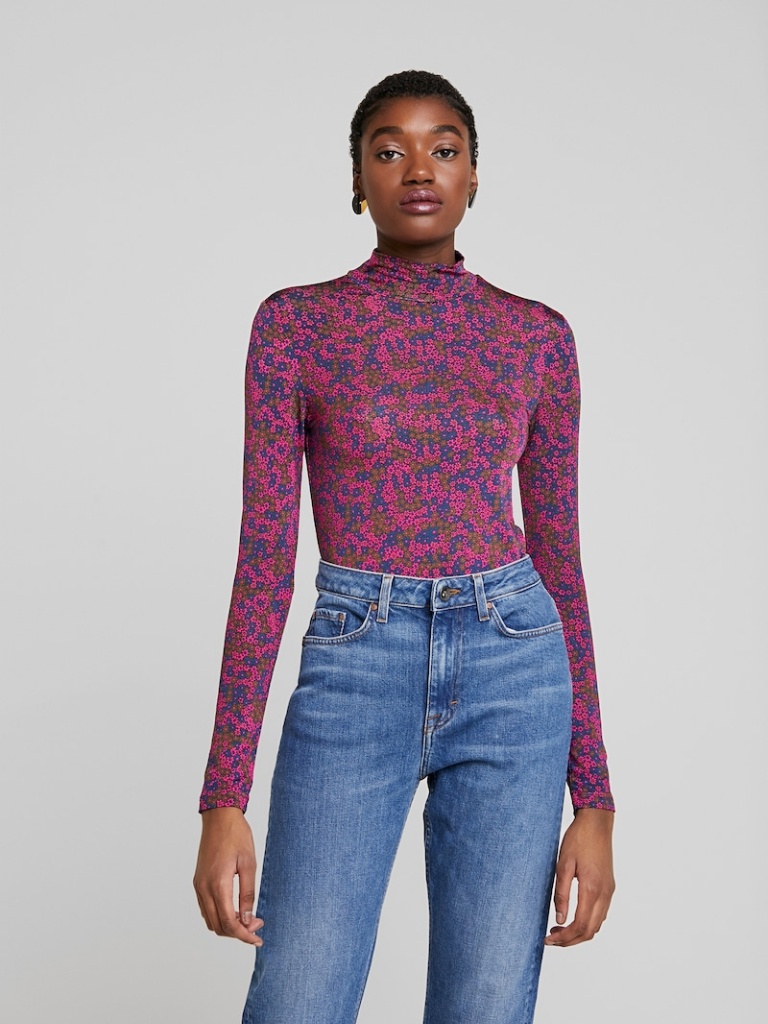
knit tight a long-sleeved with the sleeves down hip length Fully Tucked in turtleneck turtleneck